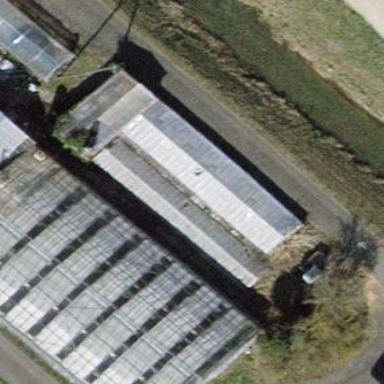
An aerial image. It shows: Greenhouse.